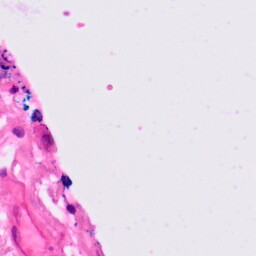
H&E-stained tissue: Lung